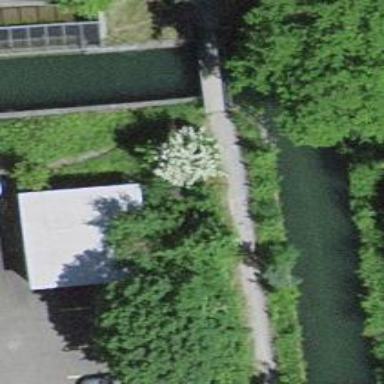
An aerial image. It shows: Footway bridge with concrete surface.